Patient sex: M
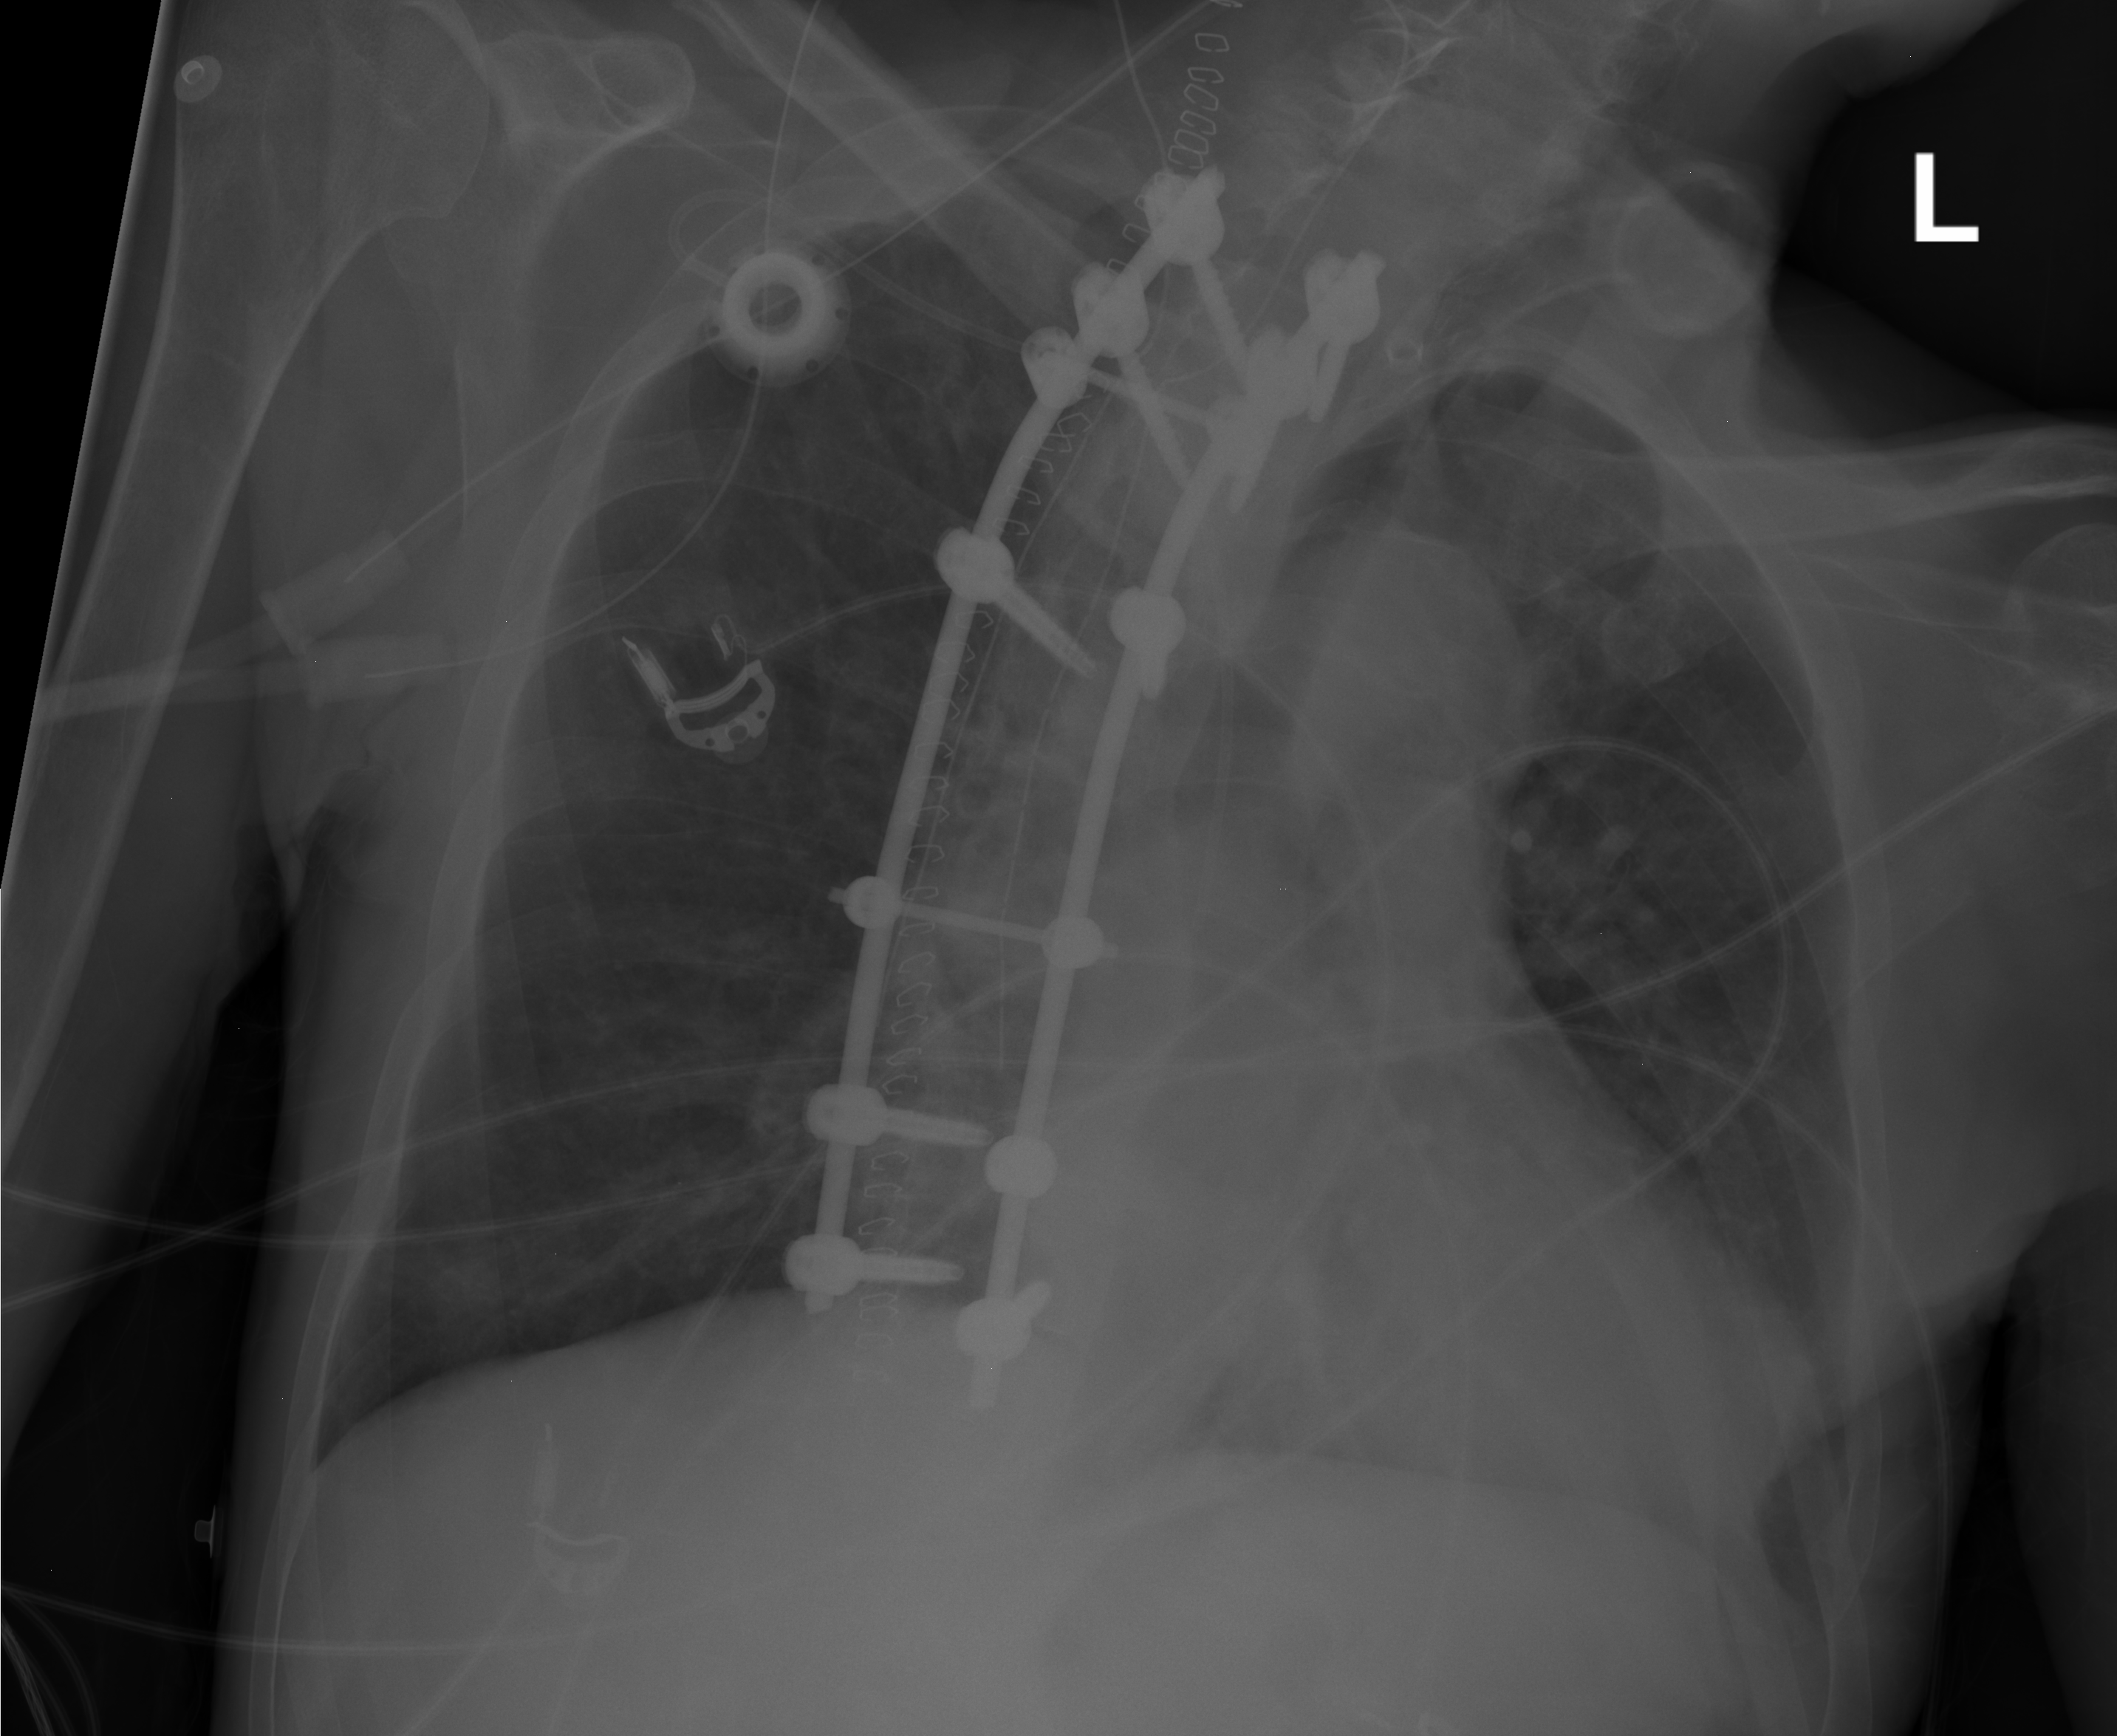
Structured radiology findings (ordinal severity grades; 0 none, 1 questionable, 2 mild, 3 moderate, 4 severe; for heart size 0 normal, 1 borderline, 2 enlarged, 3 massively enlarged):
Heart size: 1
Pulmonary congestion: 0
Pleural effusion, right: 0
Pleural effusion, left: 2
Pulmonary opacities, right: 0
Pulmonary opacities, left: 0
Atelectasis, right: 0
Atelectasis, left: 2